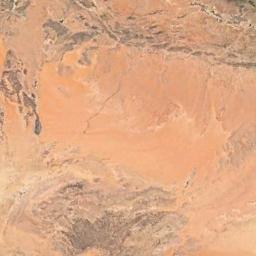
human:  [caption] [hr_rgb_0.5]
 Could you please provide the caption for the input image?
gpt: The desert is on the hill full of yellow sand .

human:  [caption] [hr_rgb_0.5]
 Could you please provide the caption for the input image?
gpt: The desert has yellow sand and some mountains .

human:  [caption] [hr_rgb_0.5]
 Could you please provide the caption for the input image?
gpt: It is a large piece of flexual desert with many sand dunes and brown gullys .

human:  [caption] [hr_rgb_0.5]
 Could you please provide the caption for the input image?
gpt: There are some bare rocks in this desert .

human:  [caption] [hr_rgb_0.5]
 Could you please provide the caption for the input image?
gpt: A brown desert covered by bare land .